Question: My iOS app has:
'''
TabBarController
NavigationController1
TableView1
ViewController1 (Details View)
NavigationController2
TableView2
ViewController2 (Details View)
'''

- - - - -
When performing last step, I'd like to dismiss the details view and see the first TableView1, and when switching back to second tab, I want that one to be dismissed and to see the table view.
I've tried different combinations of 'dismissViewControllerAnimated' and 'popToRootViewControllerAnimated' but I just don't seem to figure it out.
'''
@interface MainTabBarController : UITabBarController <UITabBarControllerDelegate>
'''
'''
- (void)viewDidLoad {
[super viewDidLoad];
self.delegate = self;
}
...
- (void)tabBarController:(UITabBarController *)tabBarController didSelectViewController:(UIViewController *)viewController{
// NSLog Works fine, and displays information in the output
NSLog (@"%@ %lu", tabBarController.selectedViewController.title, tabBarController.selectedIndex);
// None of the lines below achieve the desired result
[viewController.navigationController popToRootViewControllerAnimated:YES];
[viewController dismissViewControllerAnimated:YES completion:nil];
[tabBarController.navigationController popToRootViewControllerAnimated:YES];
[tabBarController dismissViewControllerAnimated:YES completion:nil];
}
'''
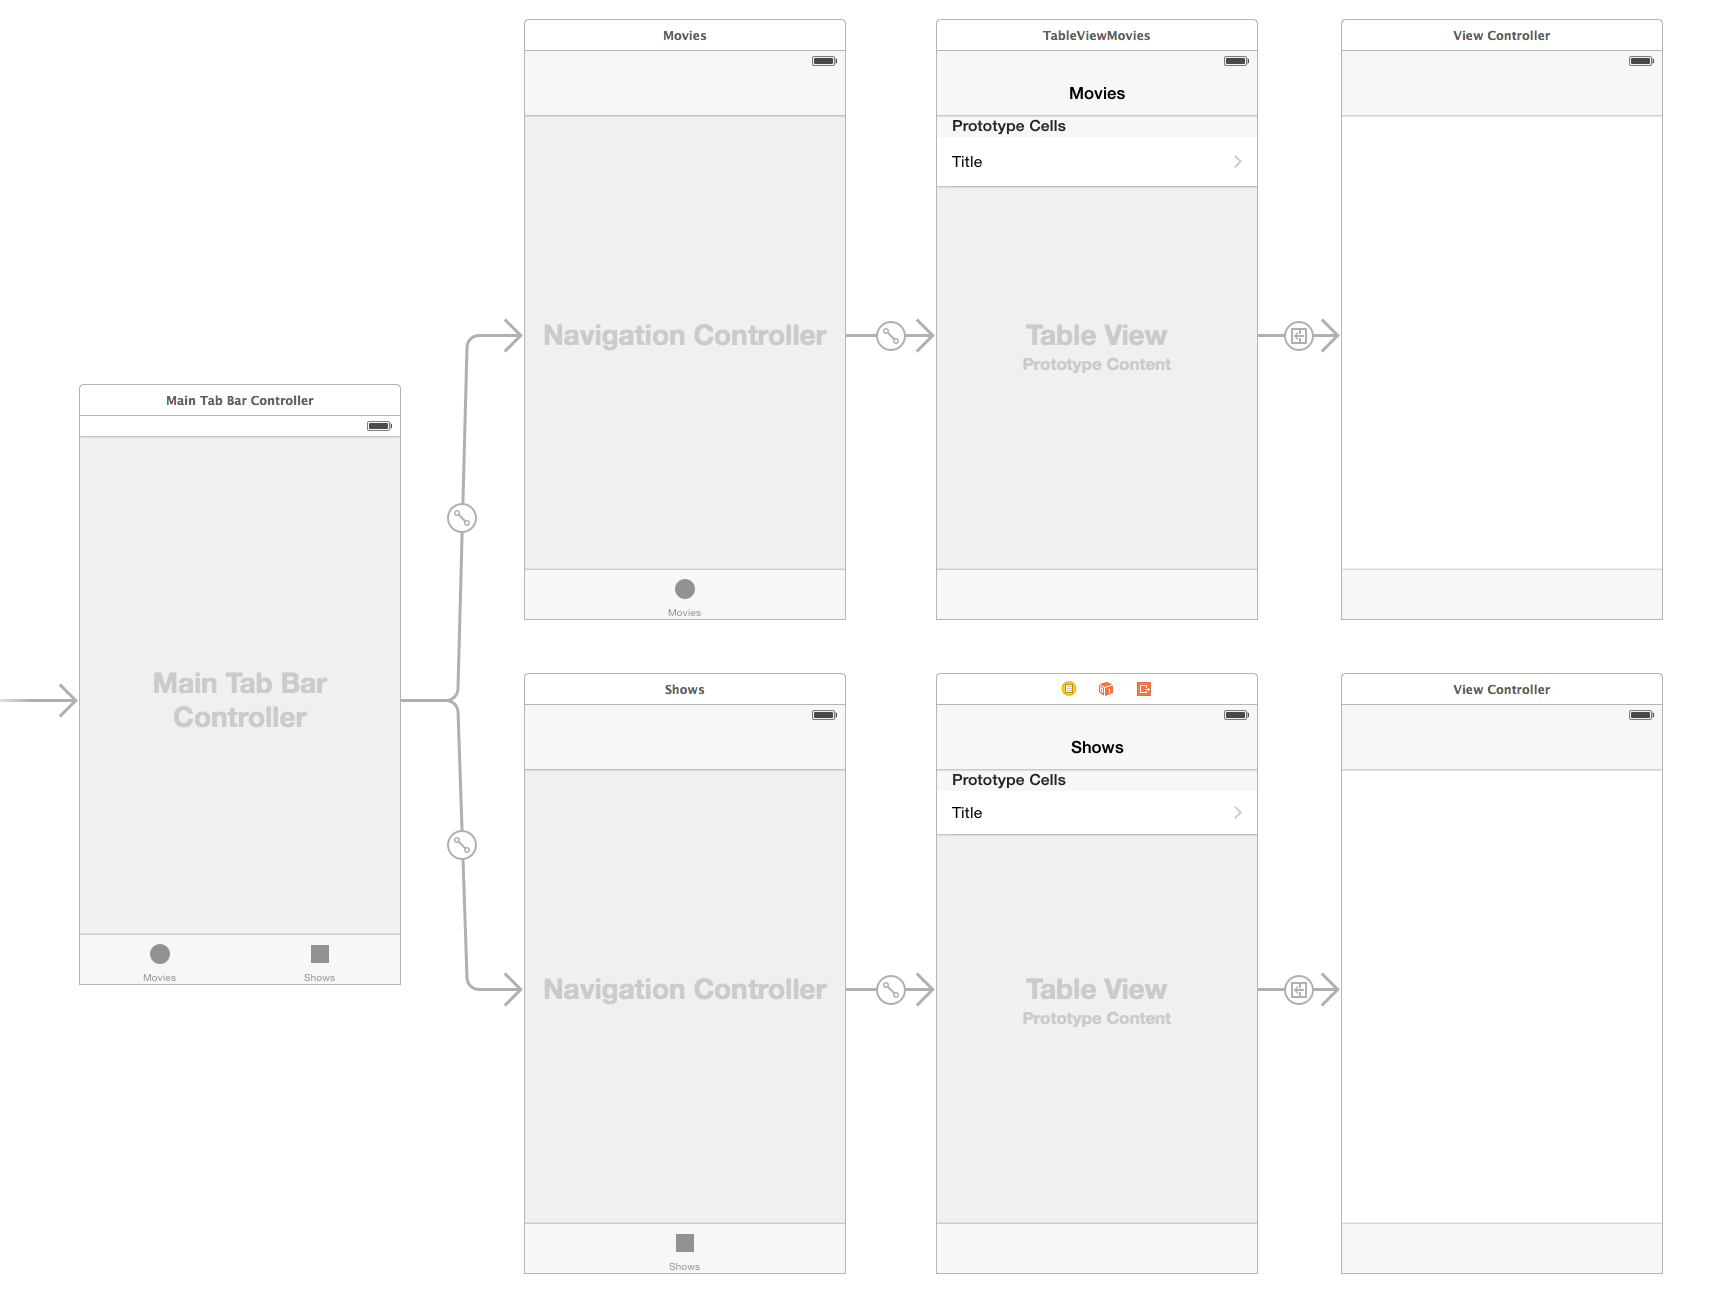
Answer: One option is to make use of the 'UITabBarControllerDelegate'. Listen for changes to the tab selection. Based on the new tab, get the tab's navigation controller and call its 'popToRootViewControllerAnimated:' method.
Update based on the code added to the question:
The problem is with how you try to pop the view controllers. You want this:
'''
- (void)tabBarController:(UITabBarController *)tabBarController didSelectViewController:(UIViewController *)viewController{
// NSLog Works fine, and displays information in the output
NSLog (@"%@ %lu", tabBarController.selectedViewController.title, tabBarController.selectedIndex);
// If the selected tab's root controller is a navigation controller
// pop to the top view controller in the tab's navigation stack
if ([viewController isKindOfClass:[UINavigationController class]]) {
UINavigationController *nav = (UINavigationController *)viewController;
[nav popToRootViewControllerAnimated:NO];
}
}
'''